Question: Using this code to plot multiple charts I can't seem to adjust the font size on the titles, I need them bigger... The font code in the code does bold the axis labels but does not seem to either bold the title nor change the size of the axis labels nor the bold or change the title.. so I guess it is getting overridden by something in the layout?
'''
area_tabs=['1']
nrows = int(math.ceil(len(area_tabs) / 2.))
figlen=nrows*7 #adjust the figure size height to be sized to the number of rows
plt.rcParams['figure.figsize'] = 25,figlen
font = {'family' : 'normal',
'weight' : 'bold',
'size' : 30}
matplotlib.rc('font', **font)
fig, axs = plt.subplots(nrows, 2, sharey=False)
for ax, area_tabs in zip(axs.flat, area_tabs):
ax.xaxis.grid(True, which='both')
actdf, aname = get_data(area_tabs)
fullyrs,lastq,fcast_yr,projections,yrahead,aname,actdf,merged2,mergederrs,montdist,ols_test, mergedfcst,curr_month=do_projections(actdf,aname)
lastyrtot=str(merged2['Units'][-2:-1].iloc[0])
mergederrs[['fcast','Units']].tail(12).plot(ax=ax, title='''Area: {0} Forecast for 2014 {1:,} vs. Actual 2013 of {2:,}
{3} sales year to date, compared to forecast of {4} a cumulative error of {5}%'''.format(unicode(aname),int(mergederrs['fcastcum'][-1:].iloc[0]),
int(float((lastyrtot))),int(mergederrs['unitscum'][curr_month]),int(mergederrs['fcastcum'][curr_month]),(mergederrs['cumerrpercent'][curr_month])))
'''
Yields something like this:

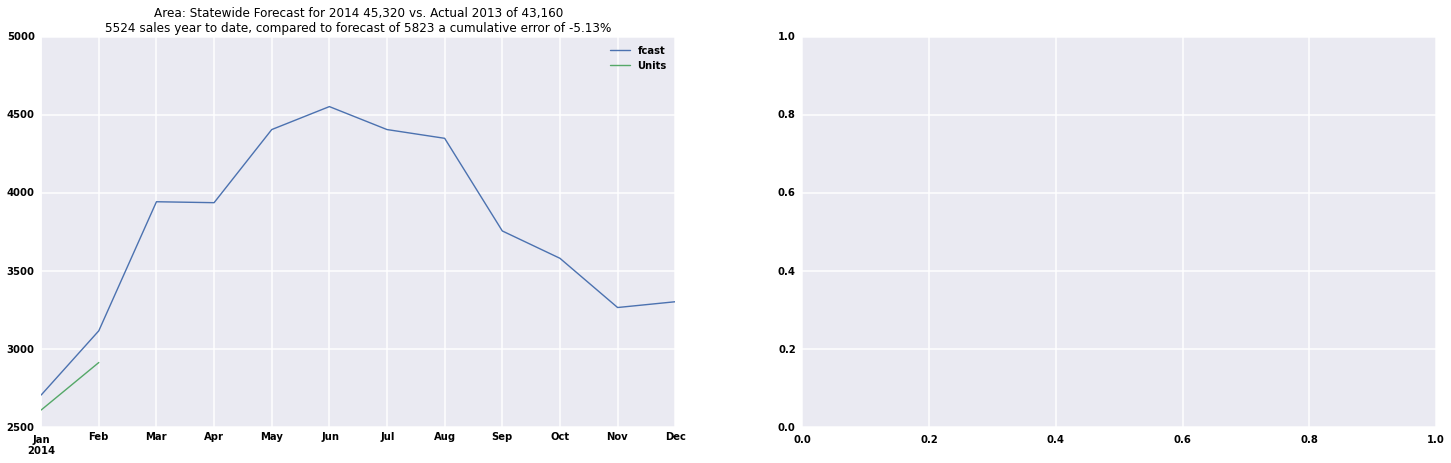
Answer: Easiest way:
'ax.set_title(ax.get_title(), fontsize=20)'